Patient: sex F, age 46
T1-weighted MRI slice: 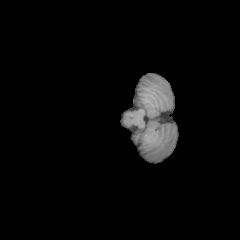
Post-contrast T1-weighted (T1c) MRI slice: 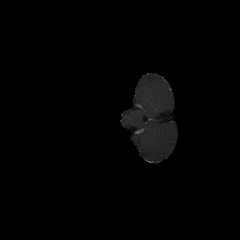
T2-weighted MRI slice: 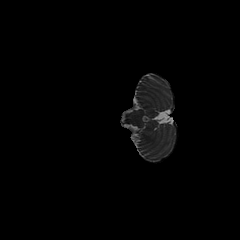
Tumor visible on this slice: no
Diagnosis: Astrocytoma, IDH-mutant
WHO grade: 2